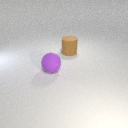
large purple rubber sphere in front of large brown rubber cylinder